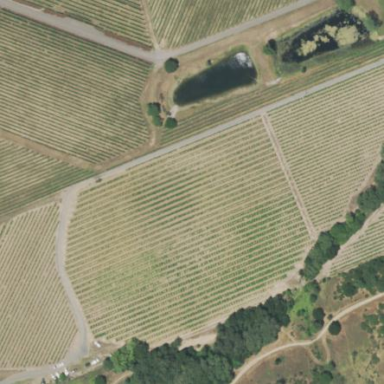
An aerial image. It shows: Vineyard where grapes are grown.